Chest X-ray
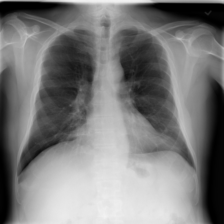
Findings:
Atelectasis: negative
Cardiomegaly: negative
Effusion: negative
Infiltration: negative
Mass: negative
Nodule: negative
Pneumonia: negative
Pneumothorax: negative
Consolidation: negative
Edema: negative
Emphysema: negative
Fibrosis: negative
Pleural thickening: negative
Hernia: negative